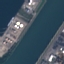
Label: River